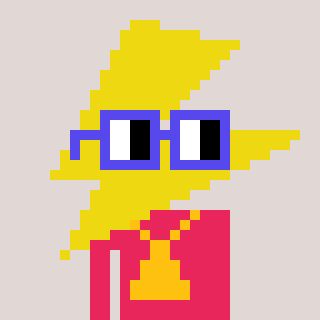
a pixel art character with square blue glasses, a lightning bolt-shaped head and a redpinkish-colored body on a warm background